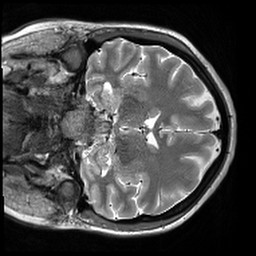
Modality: T2w
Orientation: coronal
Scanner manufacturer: siemens
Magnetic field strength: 3 T
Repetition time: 9.86 s
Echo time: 0.05 s